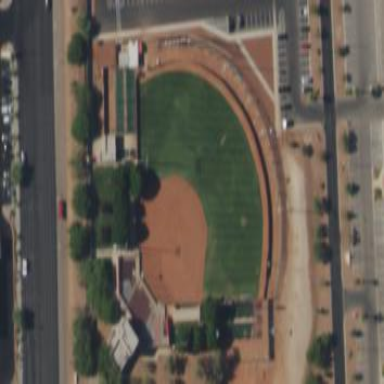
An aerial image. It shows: Softball pitch for leisure and sport activities.